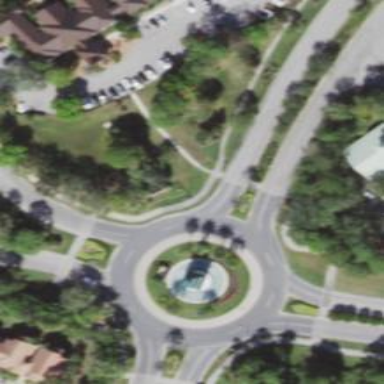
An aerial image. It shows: Roundabout at tertiary road junction.